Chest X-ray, PA view. Patient: 68 years old, sex F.
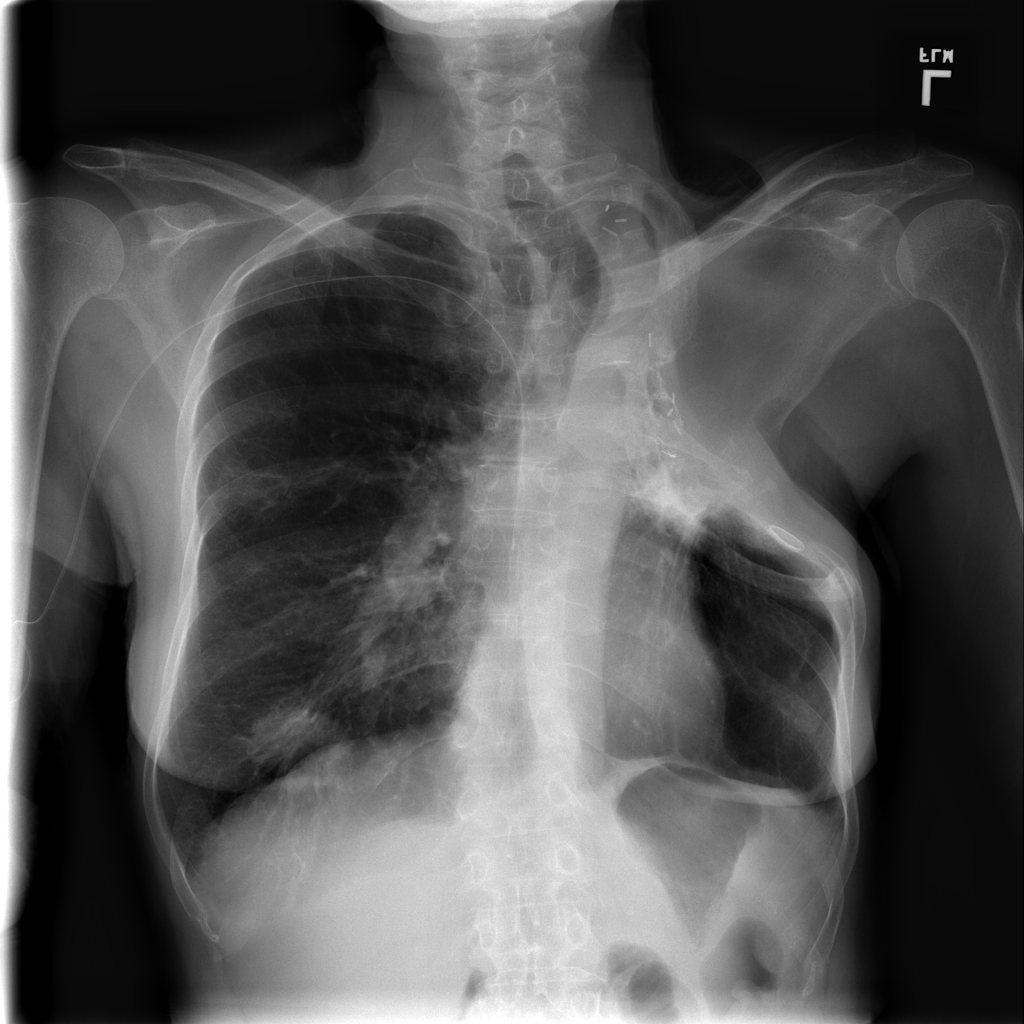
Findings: Mass